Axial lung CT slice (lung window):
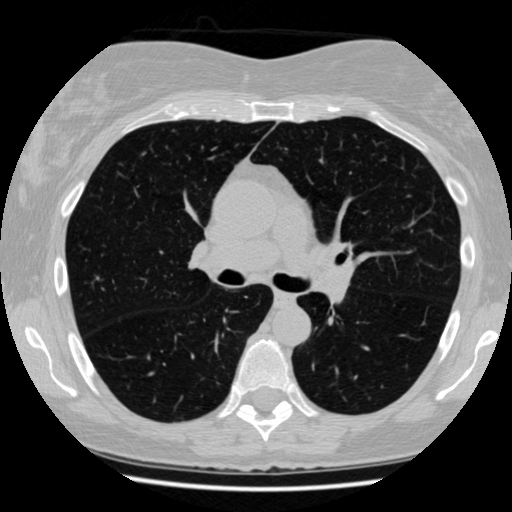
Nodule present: yes
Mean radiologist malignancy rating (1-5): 1.5